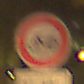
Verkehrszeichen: VerbotMofas
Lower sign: ZeitangabenOhneBeschraenkungAufWochentage1
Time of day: Night
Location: Outdoor (Urban)
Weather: Clear
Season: NotSpecified
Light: Artificial